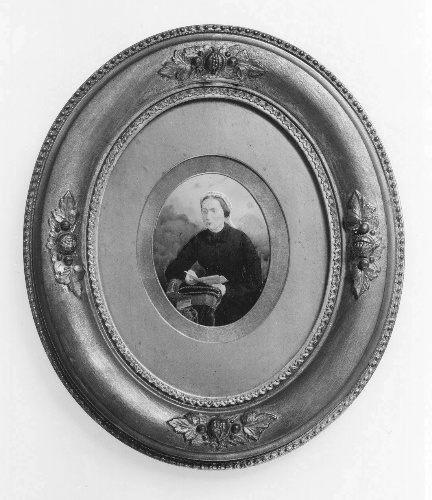
Title: Portrait of the Daughter(?) of Emilius Nicolai Scherr
Date: ca. 1863
Object type: Portrait of the Daughter(?) of Emilius Nicolai Scherr
Classification: Paintings
Medium: Watercolor (miniature)
Culture: American
Dimensions: Overall: 11 x 8.5cm (4 5/16 x 3 3/8in.)
Department: Musical Instruments
Credit line: Gift of Mildred Pierce, 1983
Repository: Metropolitan Museum of Art, New York, NY
Tags: Portraits|Women